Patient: sex M, age 75
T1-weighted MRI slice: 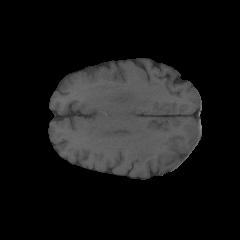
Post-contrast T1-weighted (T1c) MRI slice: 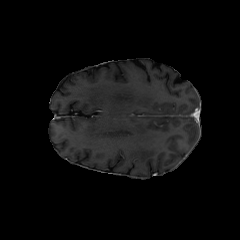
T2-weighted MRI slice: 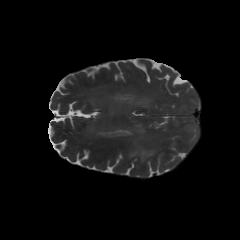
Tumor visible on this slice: yes
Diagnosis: Glioblastoma, IDH-wildtype
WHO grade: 4